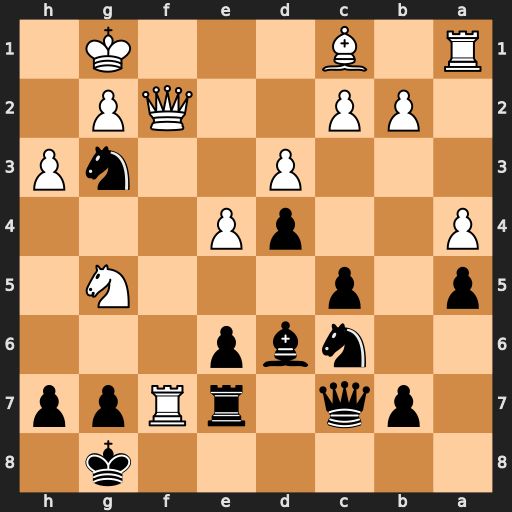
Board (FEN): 6k1/1pq1rRpp/2nbp3/p1p3N1/P2pP3/3P2nP/1PP2QP1/R1B3K1
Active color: b
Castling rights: -
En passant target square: -
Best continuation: Rxf7 Qxf7+ Qxf7 Nxf7 Kxf7